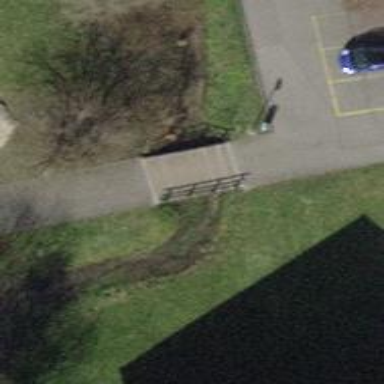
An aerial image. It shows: Footway bridge.